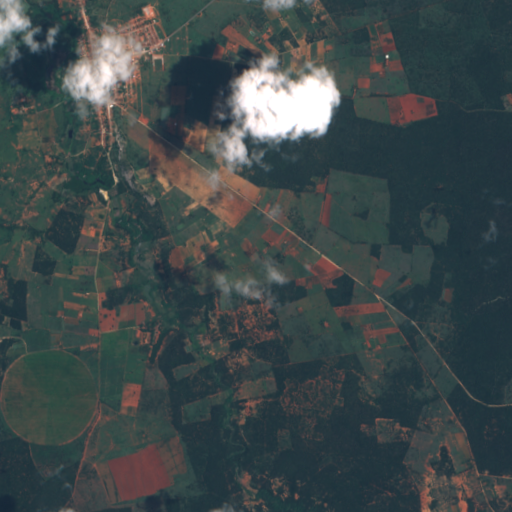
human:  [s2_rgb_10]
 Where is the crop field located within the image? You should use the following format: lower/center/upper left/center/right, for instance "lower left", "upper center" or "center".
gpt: The crop field is located in the lower left of the image.
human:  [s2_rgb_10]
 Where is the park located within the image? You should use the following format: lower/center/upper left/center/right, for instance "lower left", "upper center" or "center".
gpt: The park is located in the upper left of the image.
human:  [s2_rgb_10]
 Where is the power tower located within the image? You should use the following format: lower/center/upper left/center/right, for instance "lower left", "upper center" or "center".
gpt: The power tower is located in the upper right of the image.
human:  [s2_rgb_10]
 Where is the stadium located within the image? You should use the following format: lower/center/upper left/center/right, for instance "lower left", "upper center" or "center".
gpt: The stadium is located in the upper left of the image.
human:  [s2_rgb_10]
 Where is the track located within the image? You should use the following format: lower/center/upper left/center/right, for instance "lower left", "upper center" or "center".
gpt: There is no track in the image.